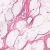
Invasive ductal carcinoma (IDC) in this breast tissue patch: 0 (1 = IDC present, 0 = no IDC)